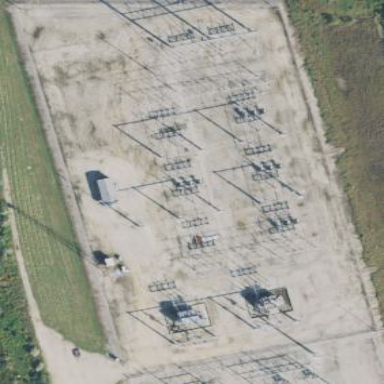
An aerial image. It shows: Outdoor power substation enclosed by fence. The substation operates at the transmission level.